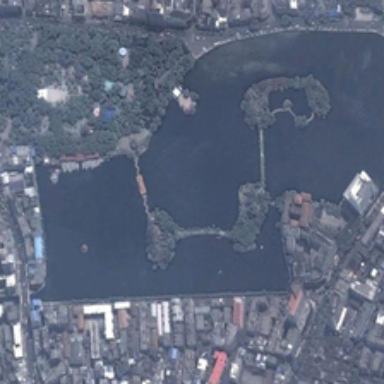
Many buildings are around a park with many green trees and a pond .